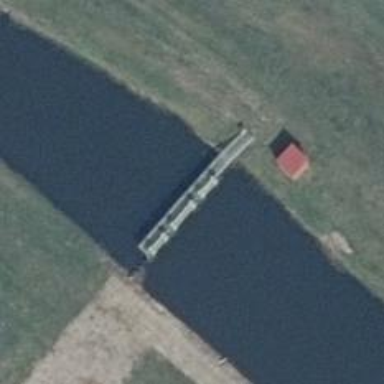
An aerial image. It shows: Weir in waterway.